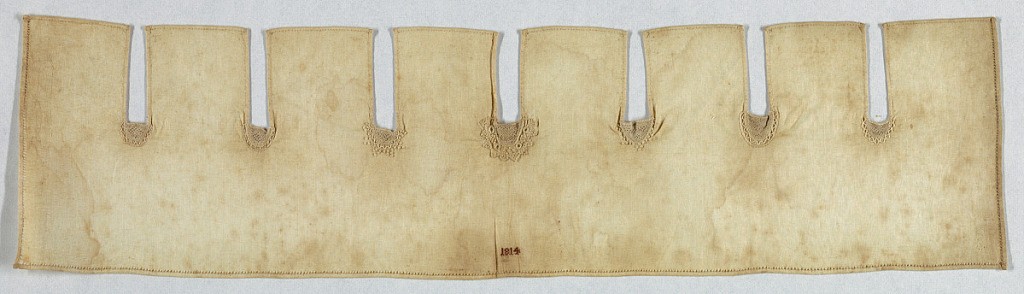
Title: Sampler
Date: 1814
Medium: cotton Technique: embroidered in cross, chain, buttonhole, and knot stitches with needle lace on plain weave foundation
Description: Seven plackets.